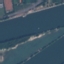
Land use / land cover class: River